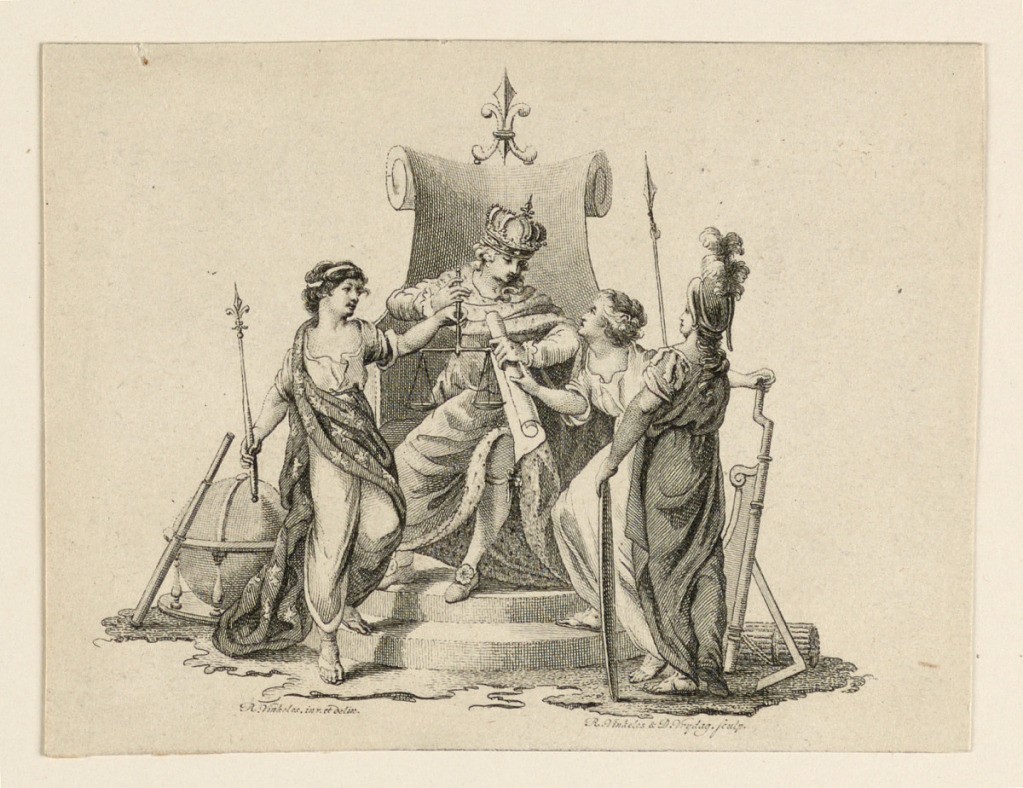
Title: Allegory on Good Government
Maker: Reinier Vinkeles, Dutch, 1741 – 1816
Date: ca. 1790–1800
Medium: Engraving on paper
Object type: Print
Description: Allegorical figures of Monarchy entrhoned, attended by Justice, Architecture, and Warfare.